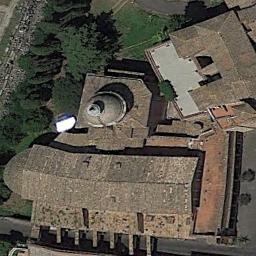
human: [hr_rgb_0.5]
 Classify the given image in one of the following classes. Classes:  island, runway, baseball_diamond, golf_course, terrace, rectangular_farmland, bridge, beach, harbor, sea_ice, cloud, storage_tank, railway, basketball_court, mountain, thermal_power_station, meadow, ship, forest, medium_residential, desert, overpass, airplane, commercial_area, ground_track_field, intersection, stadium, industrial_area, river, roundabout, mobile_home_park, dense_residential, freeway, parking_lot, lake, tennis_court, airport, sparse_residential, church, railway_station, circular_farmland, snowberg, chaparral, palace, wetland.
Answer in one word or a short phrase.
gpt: church